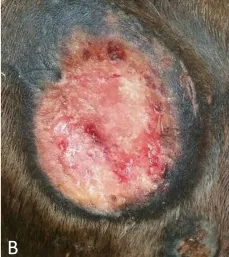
Wound at 47 days post-tourniquet application (26 days following sloughing of ear), with healing granulation bed, and ,evidence of the middle ear canal sealing over (rostral to right of image).
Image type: medical_photograph (skin_photograph)